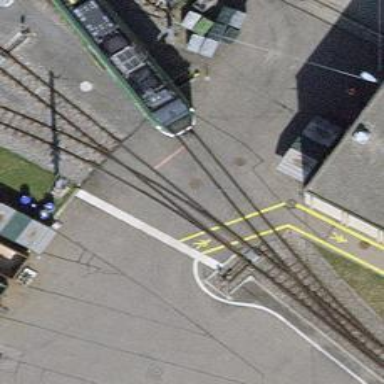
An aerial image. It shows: Narrow-gauge railway with single track running through yard. The railway is electrified with contact line.